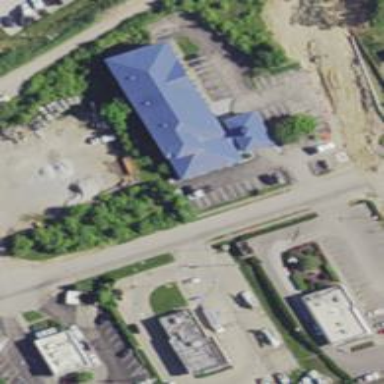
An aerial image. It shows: Motel building.